Question: How I can add margin or line like following image.
'''
[![Please see the following image.][1]][1]
'''

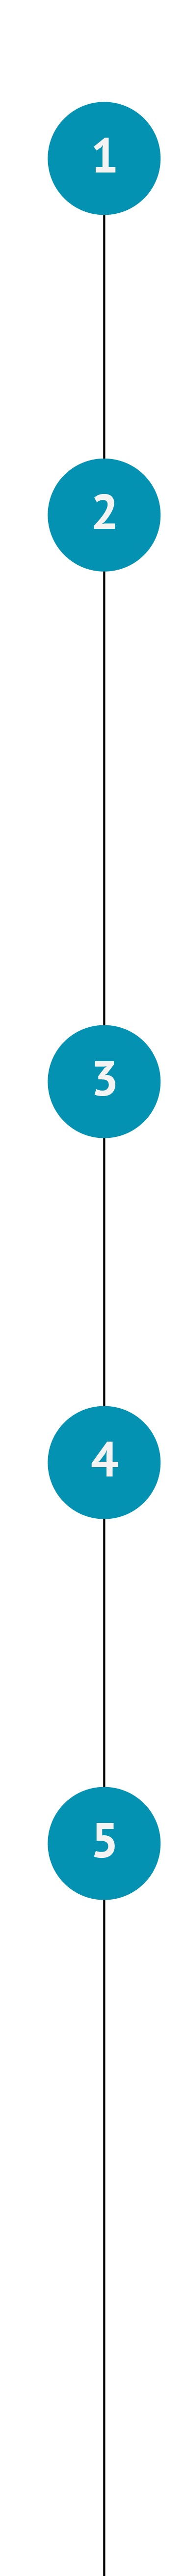
Answer: '''
.circles {
list-style: none;
display: flex;
align-items: center;
flex-direction: column;
padding: 0;
margin: 0;
position: relative;
}
.circles::before {
position: absolute;
left: 50%;
top: 0;
bottom: 0;
width: 5px;
display: block;
content: '';
background: #000;
transform: translateX(-50%);
z-index: -1;
}
.circles>li {
margin-bottom: 15px;
display: flex;
list-style: none;
width: 50px;
height: 50px;
border-radius: 50%;
background: #0392B2;
align-items: center;
justify-content: center;
color: #fff;
font: sans-serif;
font-size: 14px;
}
.circles>li:last-child {
margin-bottom: 0;
}
'''
'''
<ul class="circles">
<li>1</li>
<li>2</li>
<li>3</li>
</ul>
'''